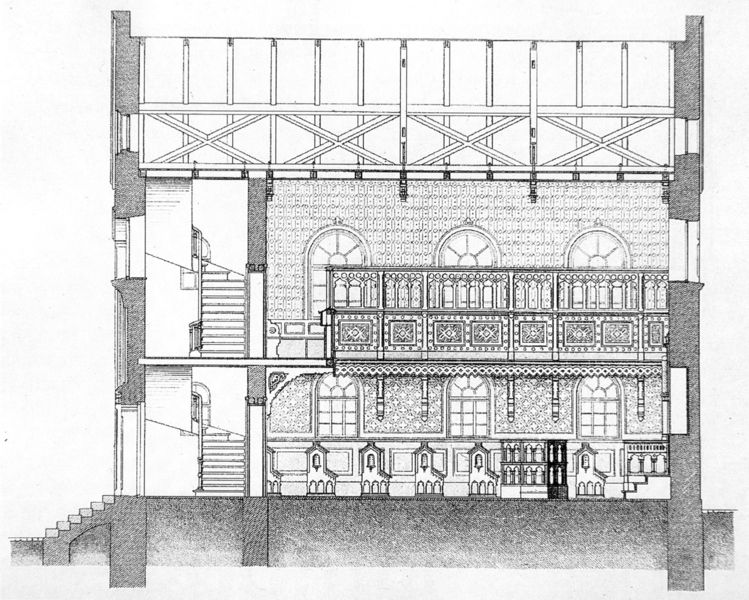
Titel: Synagoge Heidenheim, Längsschnitt (Detail)
Künstler: Eduard Bürklein
Institution: (Seriendruck)
Schlagwörter: gemälde, weiß, fenster, grau, holz, kreide, schwarz, skizze, stühle, säulen, tür, zeichnung, dach, gebäude, haus, schloss, ornament, wand, architektur, bild, innenraum, kirche, interieur, decke, innen, balkon, papier, ansicht, bogen, fassade, studie, giebel, mauer, graphik, bank, empore, saal, rundbogen, treppe, treppen, gestühl, detail, aufgang, balken, stufe, stufen, anbau, bögen, wände, eingang, treppenstufen, arkade, moschee, stockwerk, balustrade, dom, kohle, mauerwerk, symmetrisch, druck, schnitt, radierung, stich, seite, schwarzweiß, dachstuhl, entwurf, stift, altar, bänke, kathedrale, langhaus, gemäuer, kirchenschiff, kirchenbänke, kreuze, kanzel, mauern, residenz, altarraum, rundbögen, treppenhaus, konstruktion, schwart, chor, fachwerk, etagen, geschosse, plan, ballustrade, stockwerke, querschnitt, dachboden, sakralbau, geschoss, dachbalken, gebälk, grundriss, aufriss, nischen, etage, architekt, vorzeichnung, fundament, treppenaufgang, längsschnitt, erdgeschoss, erweiterung, obergeschoss, sitzreihen, dachkonstruktion, synagoge, auriss, vorstudie, überdacht, chorgestühl, stiege, ampore, zimmel, stiegenhaus, ueichnung, kirchenbänge, aufang, grundmauer, symmetzrisch, epore